Field crop: maize
Growth stage: 2
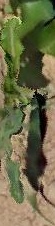
Species: maize